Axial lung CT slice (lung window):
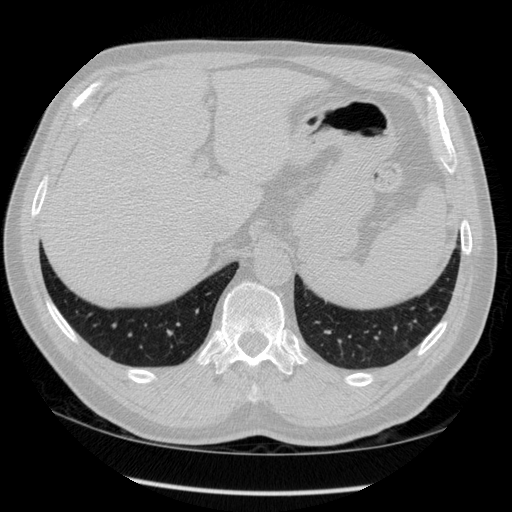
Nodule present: no